Question: I'm drawing some custom shapes behind a textview to make it appear it's a notepad. It draws a repeating bitmap across the top, as well as a white background under the text, and a secondary "note" page under the rest to add a little dimension and layering. See the screenshot:

Now, this is with 'setDrawingCacheEnabled(true)' for the TextView this drawable is applied to. With this method call applied, the scrolling is VERY smooth, exactly what I want. Without it, the black background disappears, but the scrolling is very choppy. Any idea on how to cache this view so that scrolling is smooth without destroying my UI?
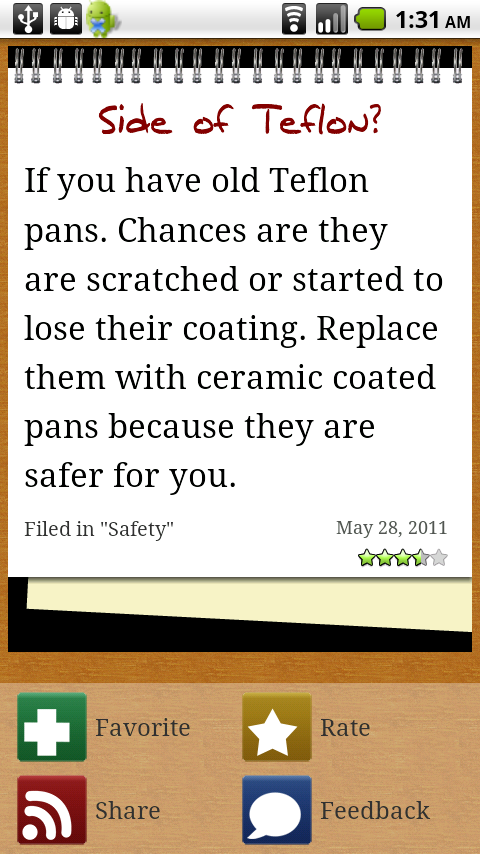
Answer: Seems this function only works with solid colors, as defined in the documentation which I have read before posting. I find it hard to believe there's nothing that caches complex views and drawables to work as well as that function does, but, whatevs. Live 'n learn.